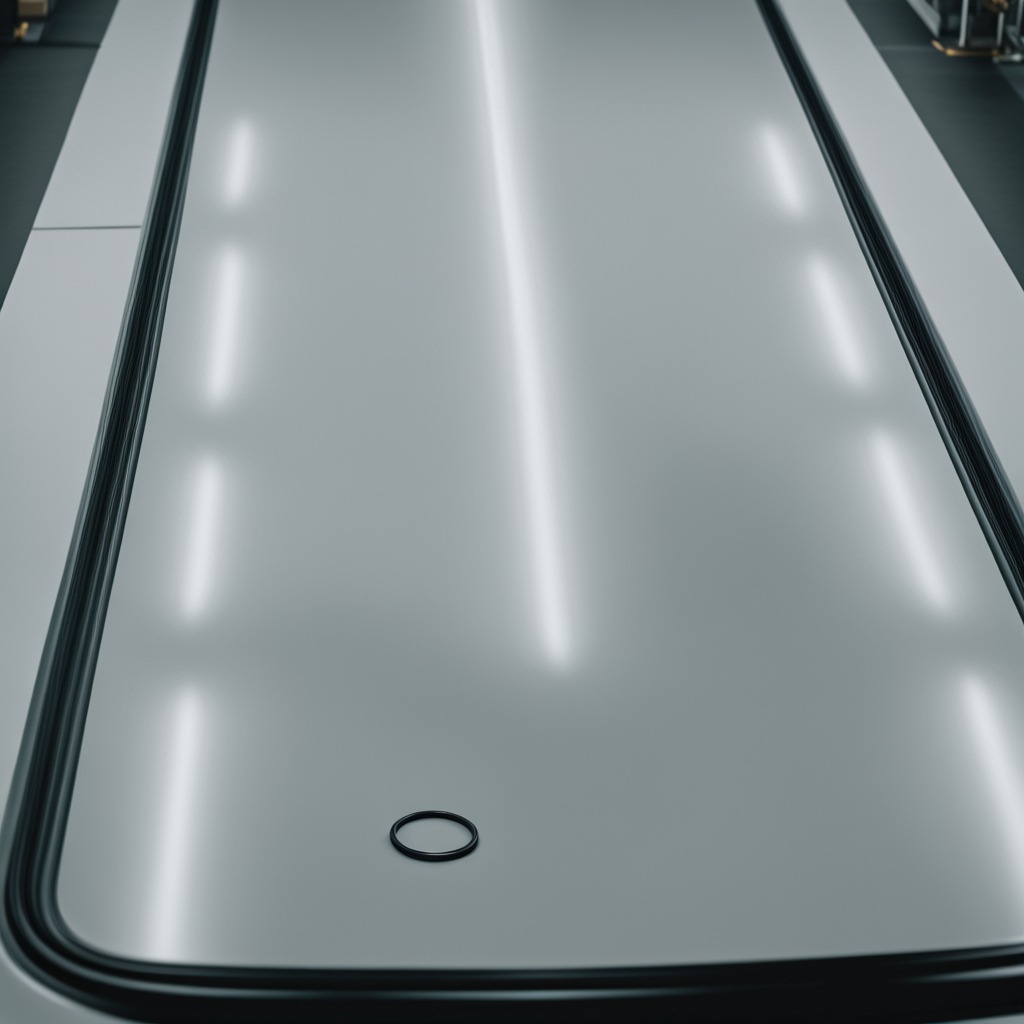
A rubber O-ring lying on a high-gloss table in a ship maintenance bay industrial lighting.